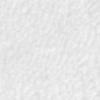
Label: no_change